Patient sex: M
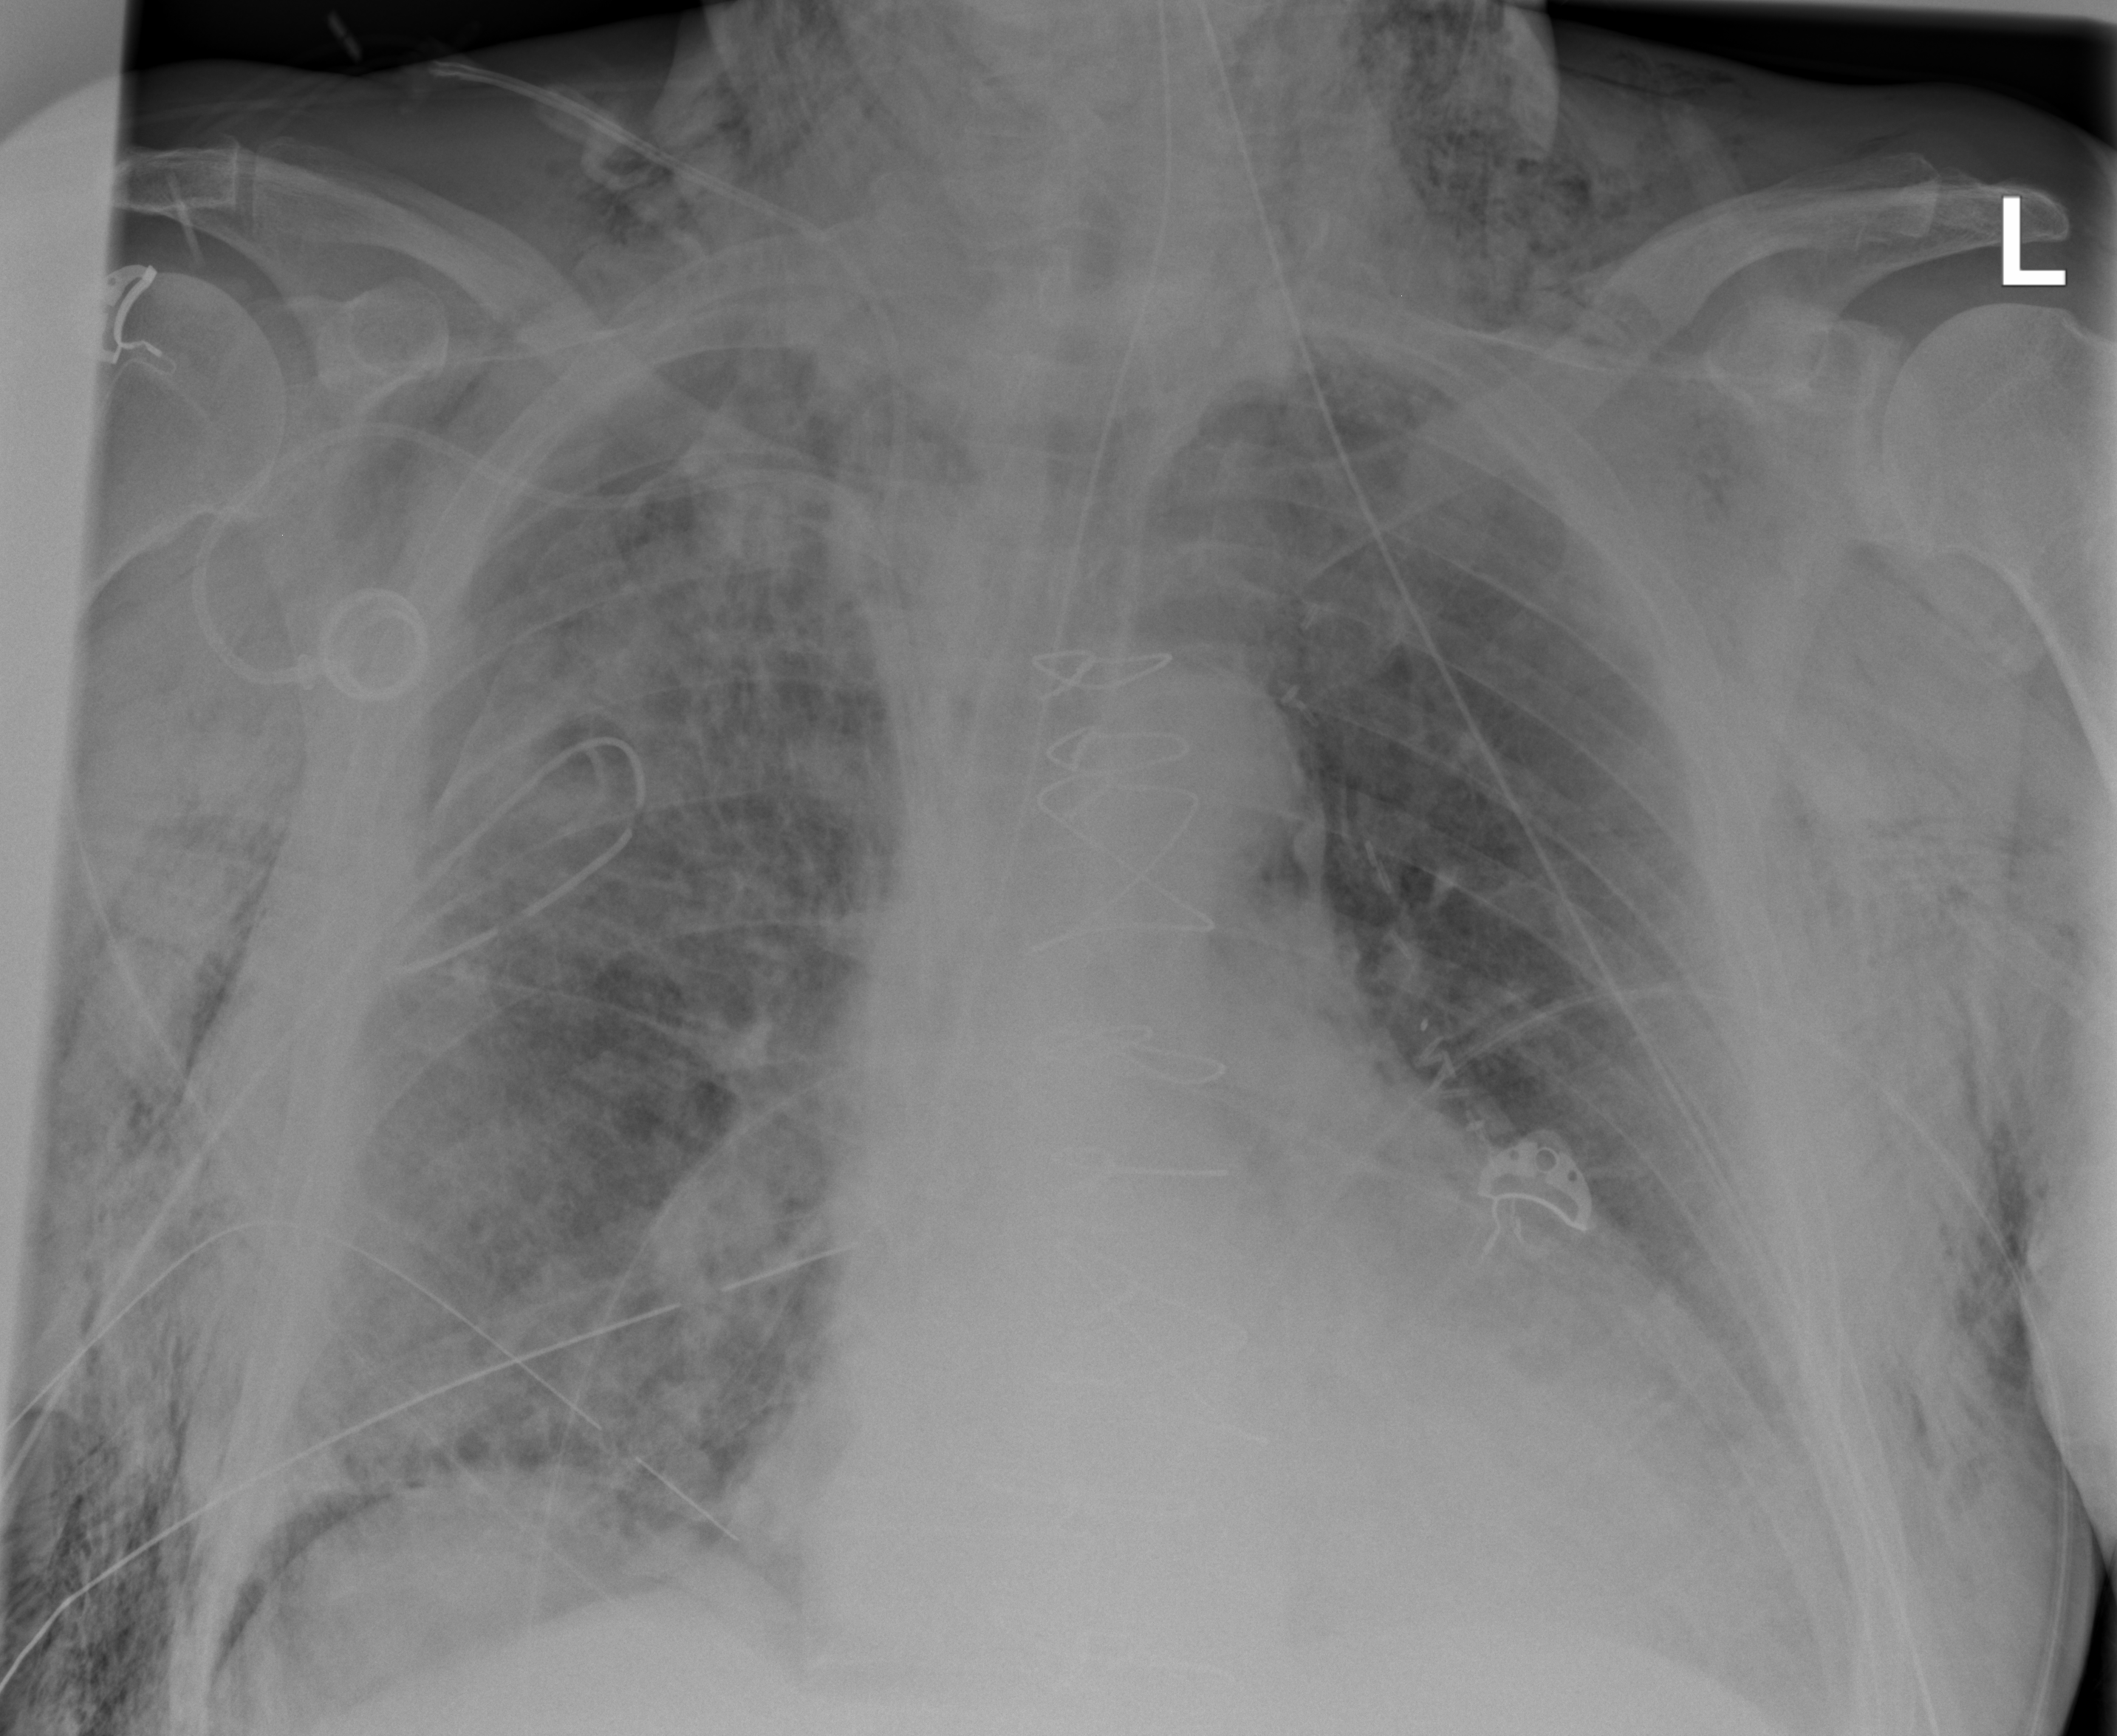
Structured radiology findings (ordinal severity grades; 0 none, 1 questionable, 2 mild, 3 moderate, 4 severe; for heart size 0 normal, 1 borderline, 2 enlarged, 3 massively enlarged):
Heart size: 2
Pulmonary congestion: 1
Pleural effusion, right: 1
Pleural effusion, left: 2
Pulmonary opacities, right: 3
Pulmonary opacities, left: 1
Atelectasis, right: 3
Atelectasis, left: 2